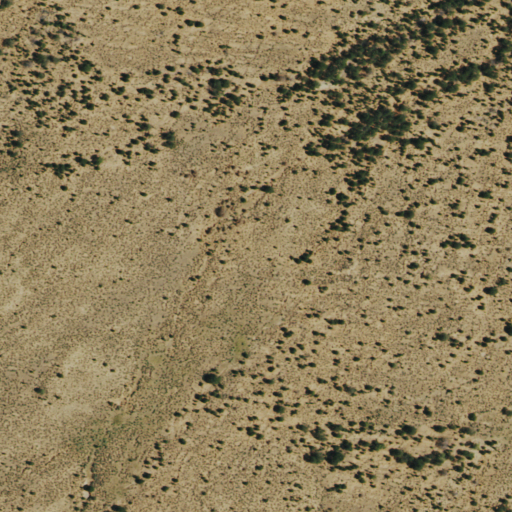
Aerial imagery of cliff(s) in Colorado named Peach Orchard Point containing shrub and evergreen forest